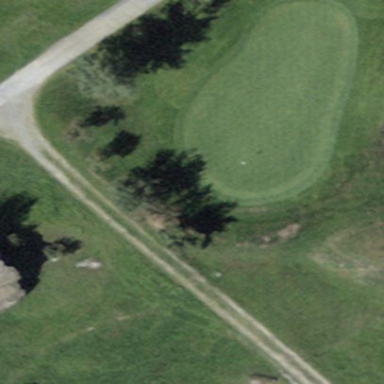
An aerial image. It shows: Golf green.